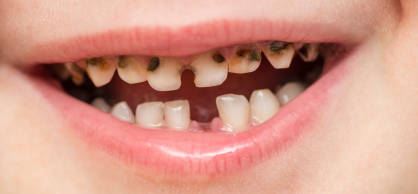
Condition: hypodontia